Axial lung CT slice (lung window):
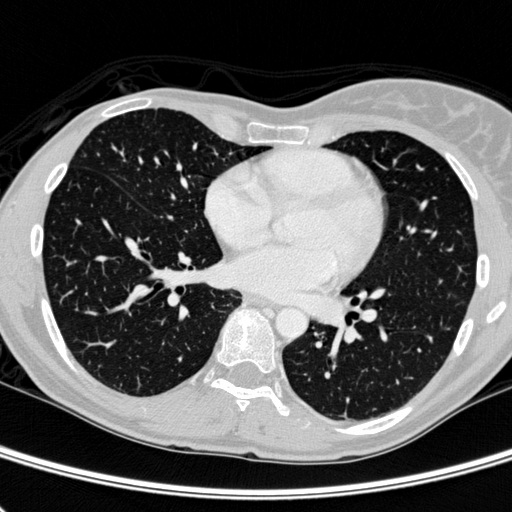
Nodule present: no